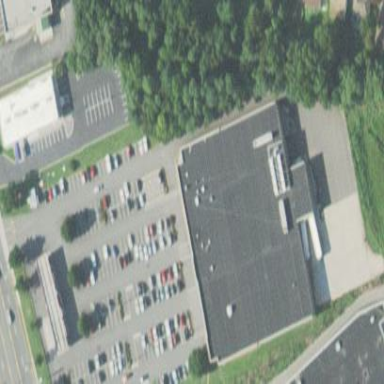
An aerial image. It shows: Parking area with surface.